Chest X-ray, PA view. Patient: 74 years old, sex M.
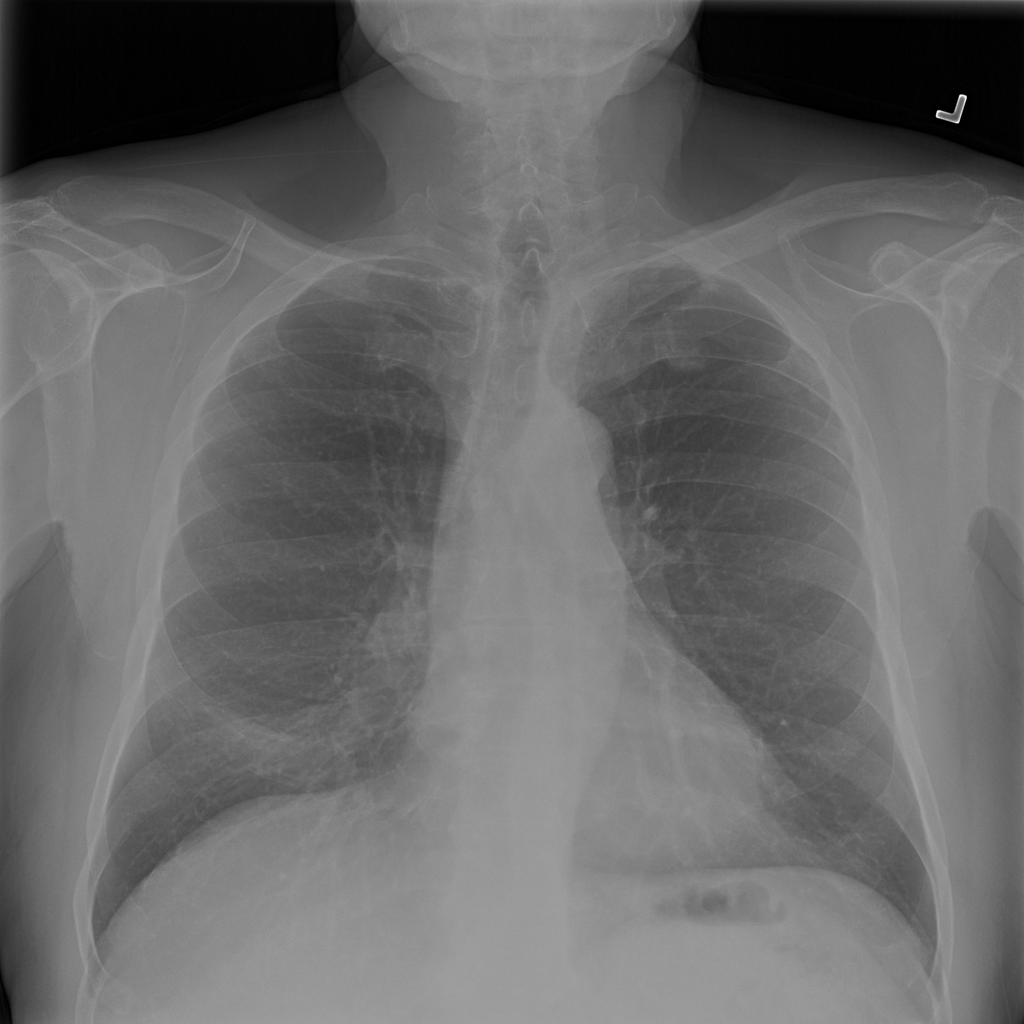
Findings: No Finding